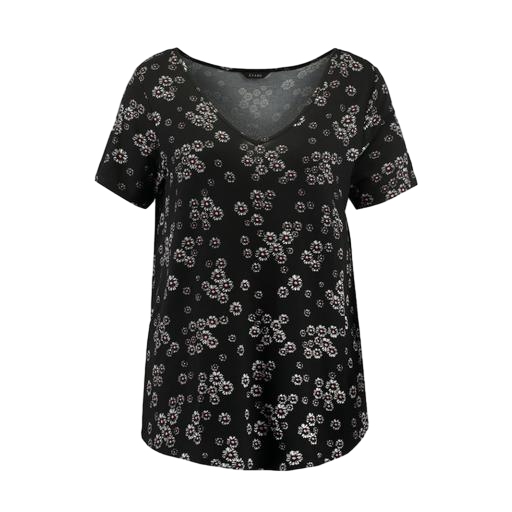
black plus size printed t-shirt only macy, black flower-print tee, black printed short-sleeve top only macy, white background